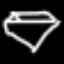
Label: diamond